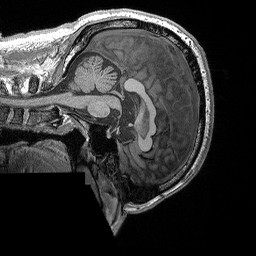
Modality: T1w
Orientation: sagittal
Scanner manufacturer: siemens
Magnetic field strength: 3 T
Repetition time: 2.3 s
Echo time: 0.00298 s